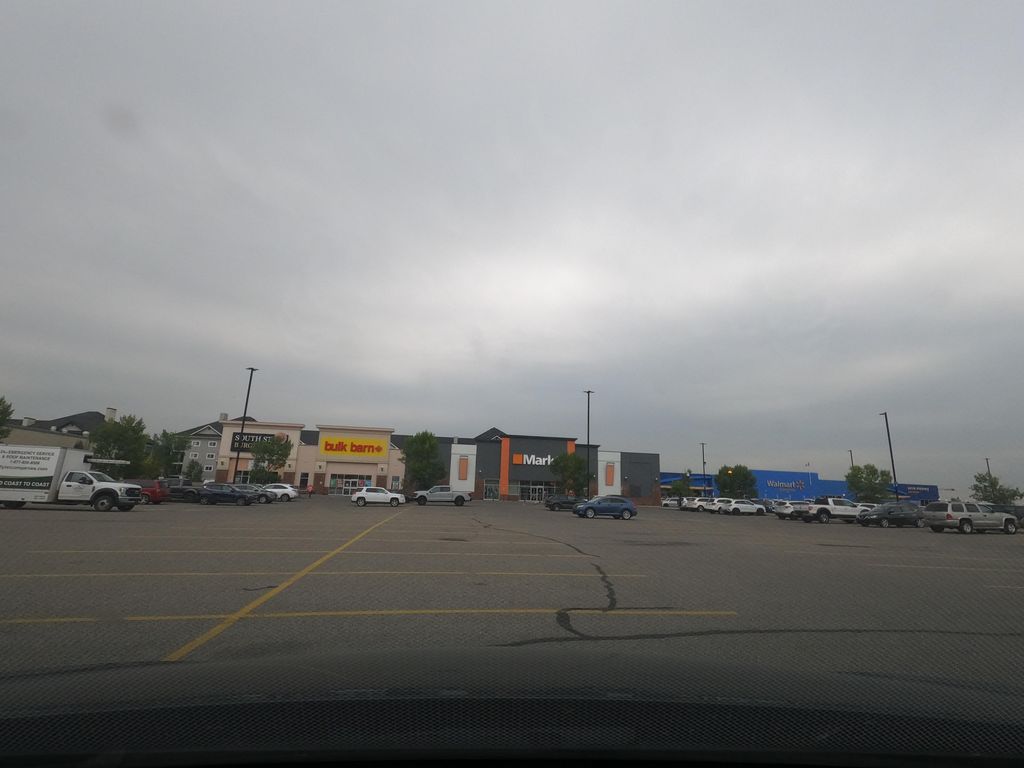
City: calgary